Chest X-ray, AP view. Patient: 58 years old, sex F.
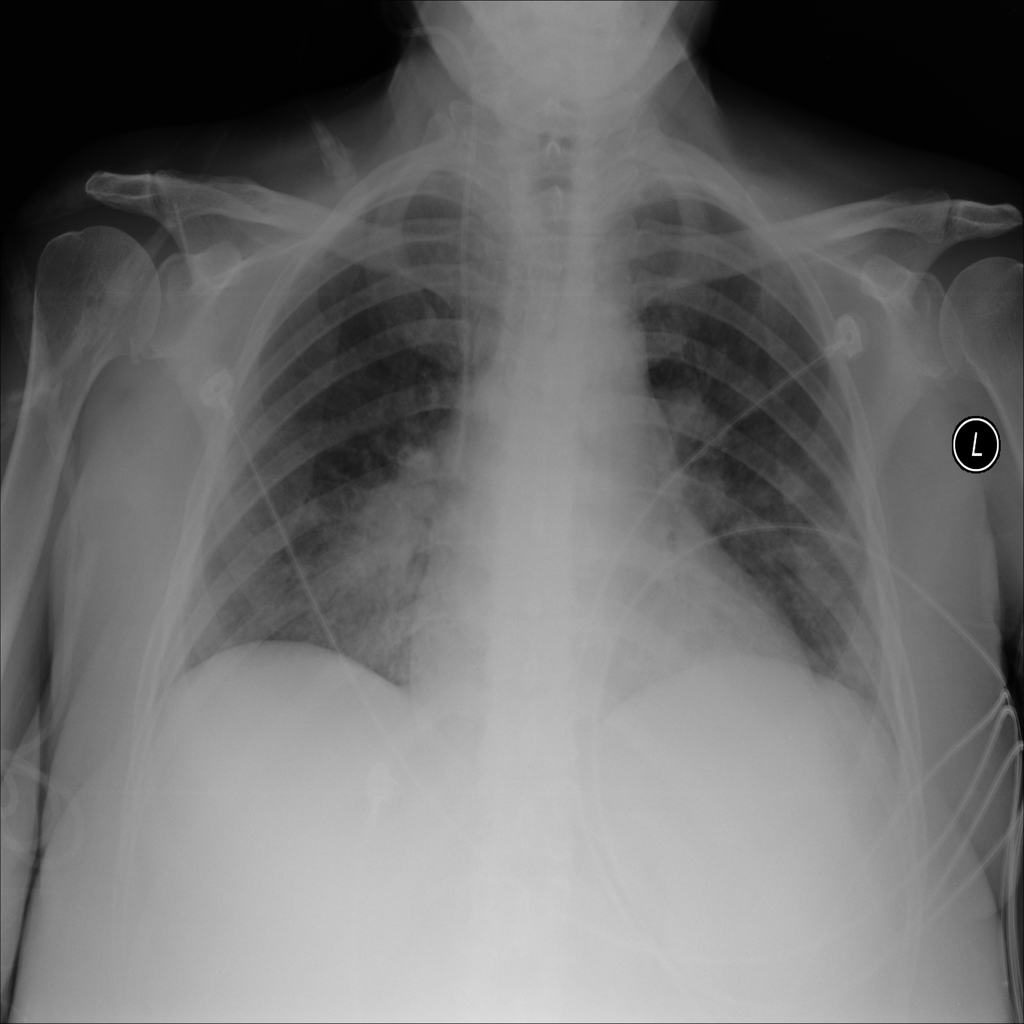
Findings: Consolidation